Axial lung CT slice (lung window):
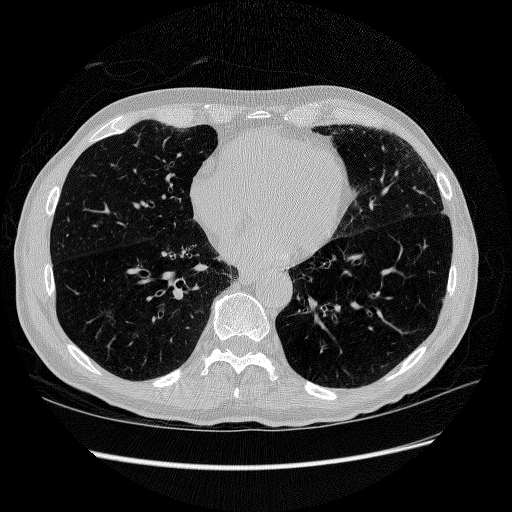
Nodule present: no